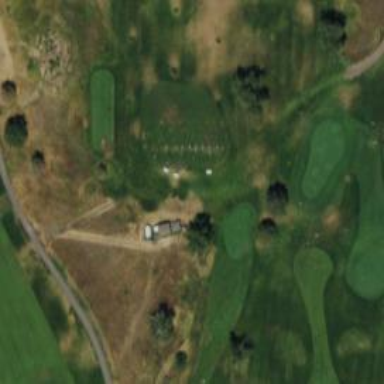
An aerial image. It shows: Path designated for golf carts.